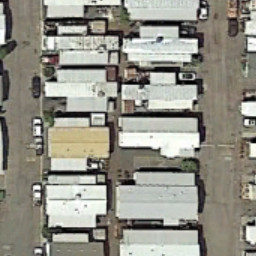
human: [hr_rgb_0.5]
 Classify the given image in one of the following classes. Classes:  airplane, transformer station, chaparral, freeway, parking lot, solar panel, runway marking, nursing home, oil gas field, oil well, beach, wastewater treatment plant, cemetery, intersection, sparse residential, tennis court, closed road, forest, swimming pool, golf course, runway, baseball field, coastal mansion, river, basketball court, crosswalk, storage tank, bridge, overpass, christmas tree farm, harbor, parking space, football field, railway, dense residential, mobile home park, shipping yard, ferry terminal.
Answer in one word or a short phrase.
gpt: mobile home park